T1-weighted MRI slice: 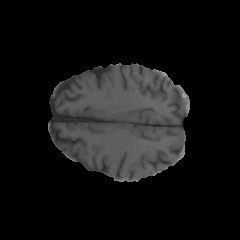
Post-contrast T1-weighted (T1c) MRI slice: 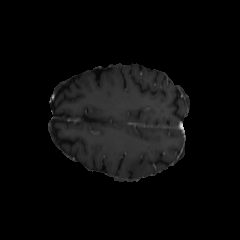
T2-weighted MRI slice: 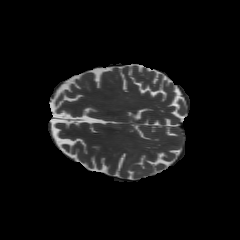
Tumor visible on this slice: yes